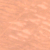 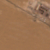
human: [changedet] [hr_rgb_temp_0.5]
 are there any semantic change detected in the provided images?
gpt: Some buildings and roads appear on the upper right corner in the desert.